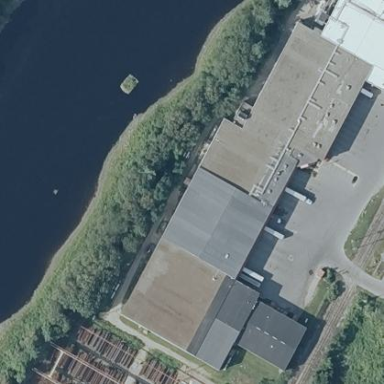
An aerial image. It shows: Industrial building.